Question: I want to color the picture I draw according to the value of z ,take example like this
'''
x<-y<-seq(-2*pi, 2*pi, pi/15)
f<-function(x,y) sin(x)*sin(y)
z<-outer(x,y, f)
#contour(x,y,z,col="blue")
persp(x,y,z,theta=30, phi=30, expand=0.7,col=heat.colors(25))
'''
if I want to color this picture in rainbow color or heat.colors the large the value of z, the dark the color , what should I do,how to control the color set
thank you all
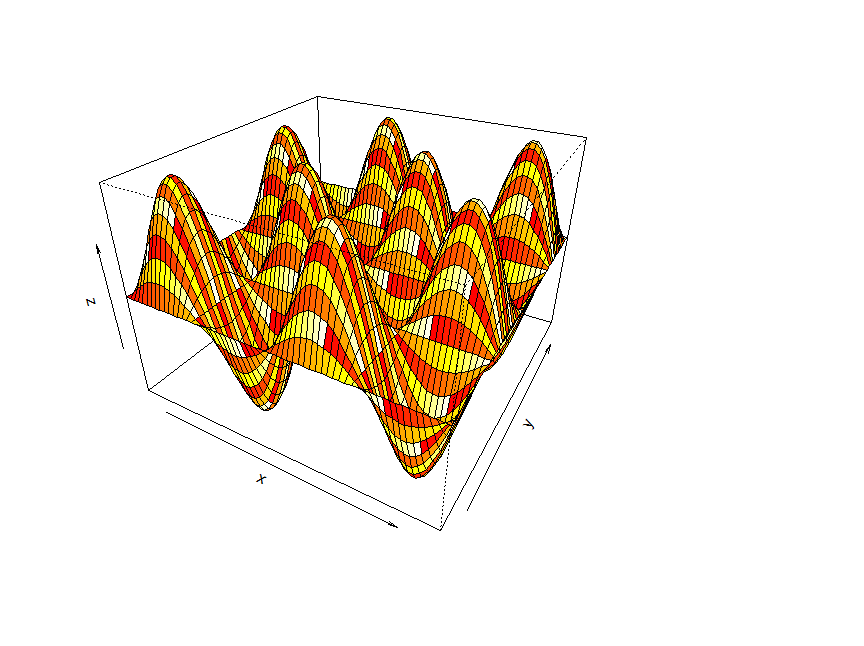
Answer: In addition to the example in the help , you can use 'drape.plot' from 'fields' package which by default have colors assigned from a color bar based on the z values.It calls 'drape.color' followed by persp and finally the legend strip is added with image.plot.
'''
ncol <- 5
library(fields)
drape.plot( x,y,z, col=rainbow(nbcol))
'''